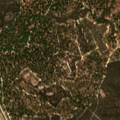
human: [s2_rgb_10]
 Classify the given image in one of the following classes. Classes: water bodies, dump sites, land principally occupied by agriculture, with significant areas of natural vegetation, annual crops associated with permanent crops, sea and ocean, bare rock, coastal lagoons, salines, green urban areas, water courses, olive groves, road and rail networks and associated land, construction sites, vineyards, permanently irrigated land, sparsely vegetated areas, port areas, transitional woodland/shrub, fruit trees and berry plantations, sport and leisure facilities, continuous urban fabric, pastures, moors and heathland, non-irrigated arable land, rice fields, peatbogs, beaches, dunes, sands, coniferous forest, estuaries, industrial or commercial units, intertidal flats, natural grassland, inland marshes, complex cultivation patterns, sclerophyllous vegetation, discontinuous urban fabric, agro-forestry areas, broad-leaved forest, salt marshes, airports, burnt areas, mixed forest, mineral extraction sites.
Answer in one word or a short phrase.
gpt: permanently irrigated land, agro-forestry areas, broad-leaved forest, coniferous forest, mixed forest, transitional woodland/shrub